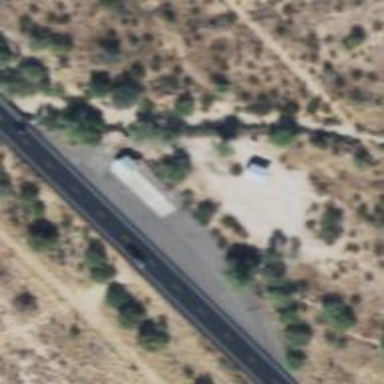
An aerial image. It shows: Rest area on the road.